Question: I'm new to React and making a Chrome extension with it.
Currently, I am using the Switch component from MaterialUI inside my popup page. How I am saving its state right now is by storing the state of each change in chrome.storage.local API. When I click back to the pop-up, I simply use the useEffect hook & fetch the state from chrome.storage.local & pass it as an argument to setState().
My issue with this is that it causes the toggle button to animate from off to on very briefly when you reopen the popup (as if you were manually toggling it). I'm aware it's because of the way I'm doing it (i.e, initializing the state of the toggle as false each time the pop-up is opened) but I'm currently stumped on doing this another way. Could anyone please help me? Thanks for reading!
MySwitchComponent.jsx
'''
import React, { useState } from "react";
import { withStyles } from "@material-ui/core/styles";
import { Switch } from '@material-ui/core/';
const StyledSwitch = withStyles({
root: {
position: 'relative',
marginTop: '20px',
marginLeft: '90px'
},
})(Switch);
export default function NewSwitch() {
const [state, setState] = React.useState(false)
const handleChange = (event) => {
setState(event.target.checked);
chrome.storage.local.set({auto_delete_toggle: event.target.checked });
}
React.useEffect(() => {
chrome.storage.local.get(null, function(res){
setState(res.auto_delete_toggle);
})
});
return (
<StyledSwitch
checked={state}
onChange={handleChange}
>
</StyledSwitch>)
}
'''
My popup.js just renders all the components encapsulated in a single in popup.html. Also, chrome.storage.local.get is asynchronous.
EDIT:
Here is a GIF to better illustrate my issue:

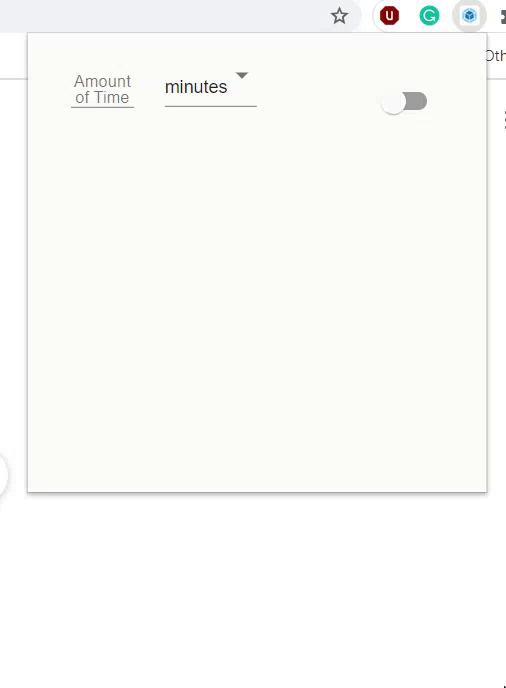
Answer: First, here's a sandbox that reproduces your issue. I've used a 'mockAsyncStorage' (which is backed by 'window.localStorage') to mimic the async 'chrome.storage.local.get'. You can see the undesired transition by clicking the switch so that it is checked, and then refreshing the page.
'''
import React from "react";
import Switch from "@material-ui/core/Switch";
import mockAsyncStorage from "./mockAsyncStorage";
export default function App() {
const [checked, setChecked] = React.useState(false);
const handleChange = event => {
setChecked(event.target.checked);
mockAsyncStorage.set({ auto_delete_toggle: event.target.checked });
};
React.useEffect(() => {
mockAsyncStorage.get(null, function(res) {
setChecked(
res.auto_delete_toggle === undefined ? false : res.auto_delete_toggle
);
});
}, []);
return <Switch checked={checked} onChange={handleChange} />;
}
'''
<URL>
Below is one way to get rid of the transition. This initializes 'checked' to 'undefined' and while it is still 'undefined', it returns 'null' instead of the switch so nothing is rendered until the appropriate initial state of the switch is known.
'''
import React from "react";
import Switch from "@material-ui/core/Switch";
import mockAsyncStorage from "./mockAsyncStorage";
export default function App() {
const [checked, setChecked] = React.useState(undefined);
const handleChange = event => {
setChecked(event.target.checked);
mockAsyncStorage.set({ auto_delete_toggle: event.target.checked });
};
React.useEffect(() => {
mockAsyncStorage.get(null, function(res) {
setChecked(
res.auto_delete_toggle === undefined ? false : res.auto_delete_toggle
);
});
}, []);
if (checked === undefined) {
return null;
}
return <Switch checked={checked} onChange={handleChange} />;
}
'''
<URL>